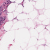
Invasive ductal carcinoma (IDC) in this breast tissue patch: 1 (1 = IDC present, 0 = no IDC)